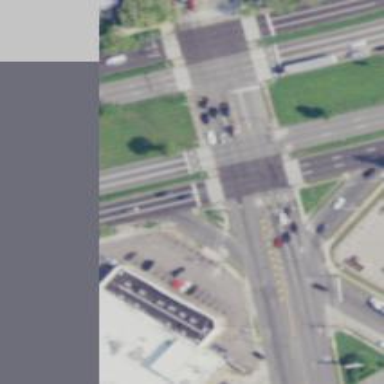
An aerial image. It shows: Zebra crossing. The crossing is uncontrolled and marked.